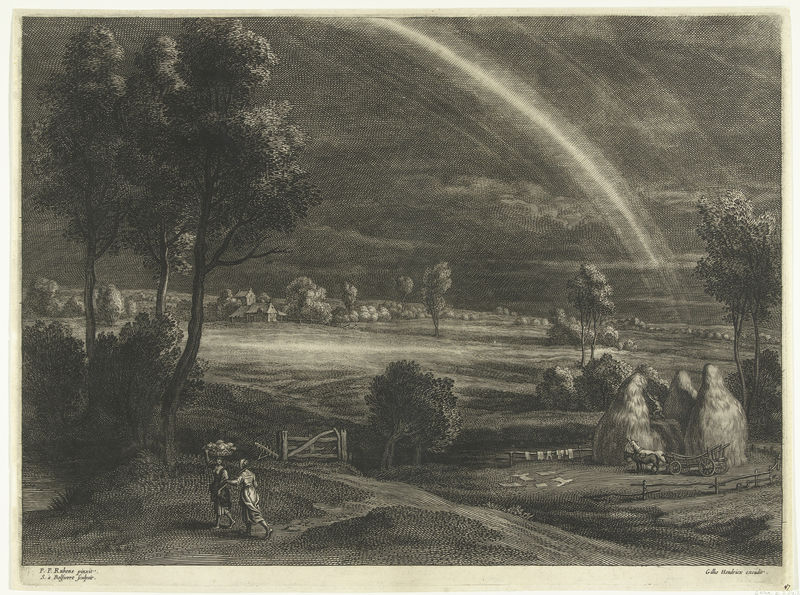
Titel: Landschap met regenboog
Künstler: Schelte Adamsz. Bolswert
Standort: Amsterdam
Institution: Rijksmuseum
Schlagwörter: baum, dunkel, himmel, mann, wolken, bäume, frauen, landschaft, menschen, see, wäsche, frau, grau, schwarz, stroh, haus, obst, weg, wiese, zaun, kleidung, tragen, feld, häuser, natur, wind, busch, büsche, gatter, kirche, sonne, wege, bauern, pferd, pferde, ort, bäuerin, bäuerinnen, ernte, heu, heuernte, last, dorf, grafik, graphik, bauernhof, hof, kutsche, wagen, sturm, unwetter, korb, bauer, tor, unterschrift, haufen, feldarbeiter, hocken, druck, druckgraphik, schwarz-weiß, druckgrafik, radierung, stich, bleich, hot, kupferstich, regenbogen, ernten, schwazr, hor, bleiche, bleichen, feldarbeitzer